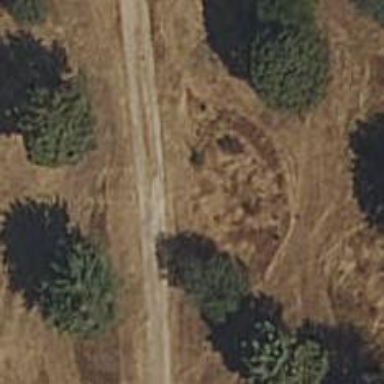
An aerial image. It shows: Firebreak cutline along path.